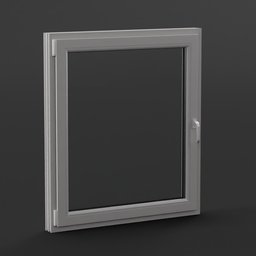
Label: architecture